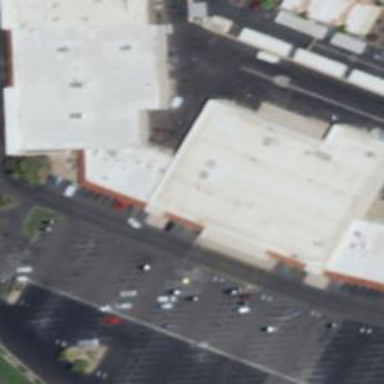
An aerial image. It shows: Post office.